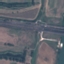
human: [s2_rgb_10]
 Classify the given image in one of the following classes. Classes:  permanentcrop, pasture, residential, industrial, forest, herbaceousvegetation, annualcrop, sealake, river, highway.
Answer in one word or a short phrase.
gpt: Highway